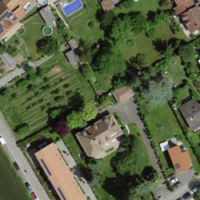
EUNIS habitat code: 55
Species observed at this site:
Nerium oleander